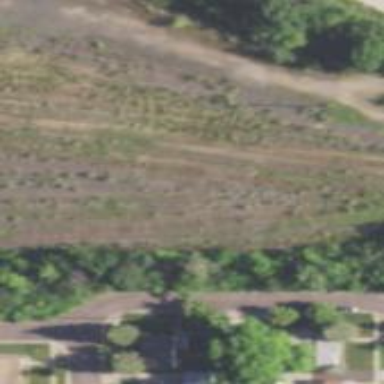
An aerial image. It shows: Disused railway yard.